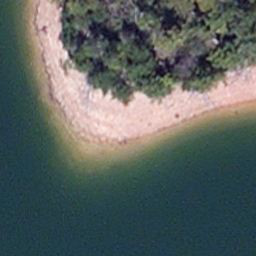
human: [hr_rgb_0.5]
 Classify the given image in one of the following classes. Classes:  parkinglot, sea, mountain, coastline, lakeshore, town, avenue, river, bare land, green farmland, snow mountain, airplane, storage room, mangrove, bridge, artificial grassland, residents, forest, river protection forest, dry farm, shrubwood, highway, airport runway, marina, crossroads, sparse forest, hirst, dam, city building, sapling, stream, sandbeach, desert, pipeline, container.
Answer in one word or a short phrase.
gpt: lakeshore